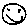
Label: smiley face